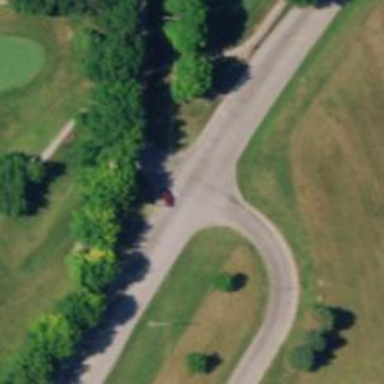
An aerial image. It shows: Secondary road.